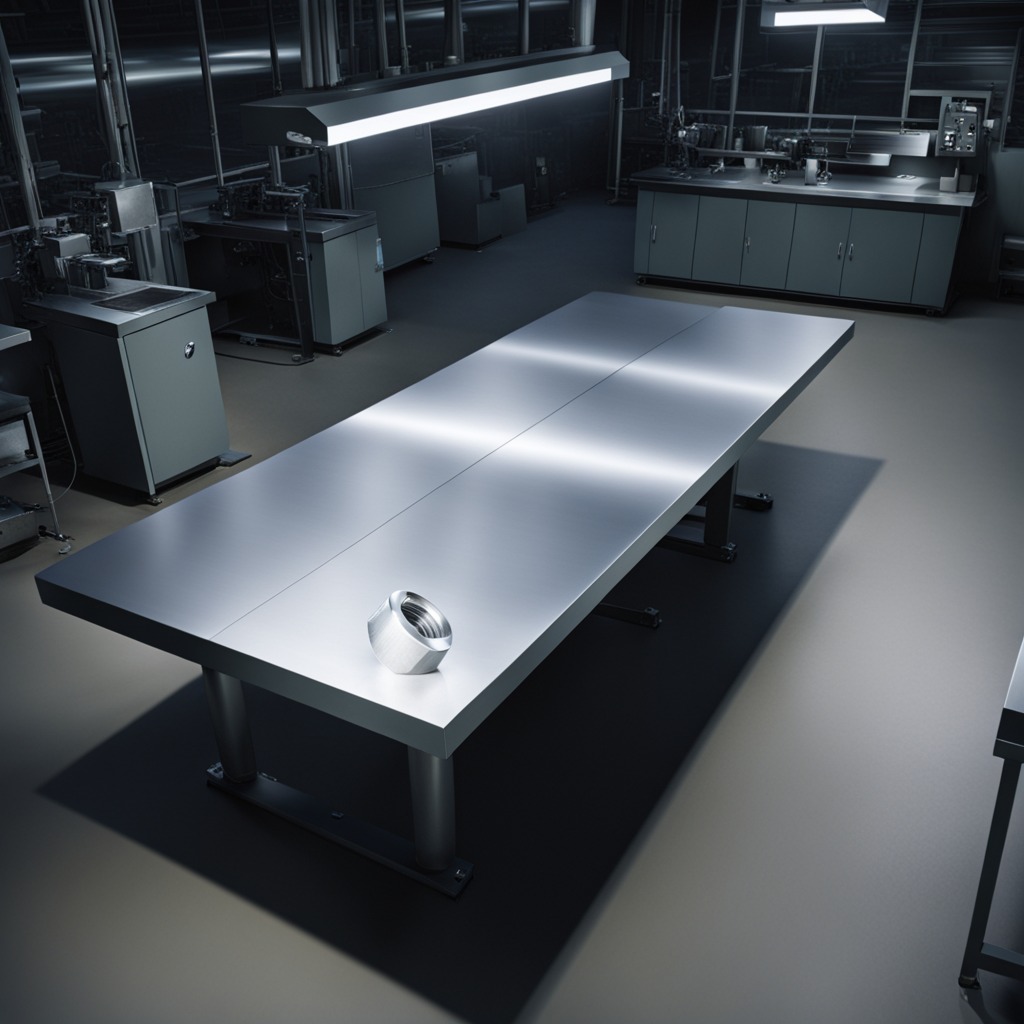
A metal nut lies on the tabletop.